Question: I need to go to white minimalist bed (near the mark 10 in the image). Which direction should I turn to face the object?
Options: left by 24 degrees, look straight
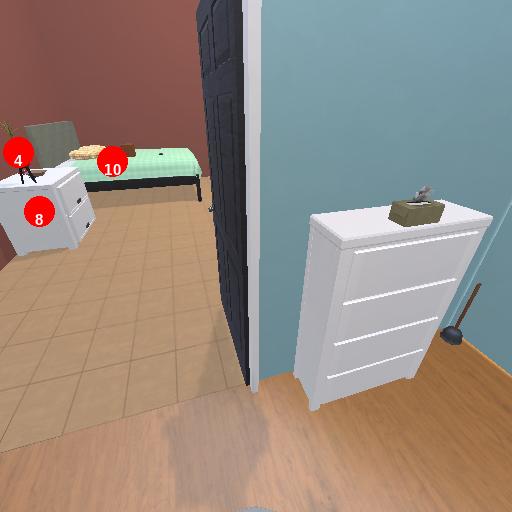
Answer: left by 24 degrees